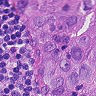
Metastatic tissue present: yes